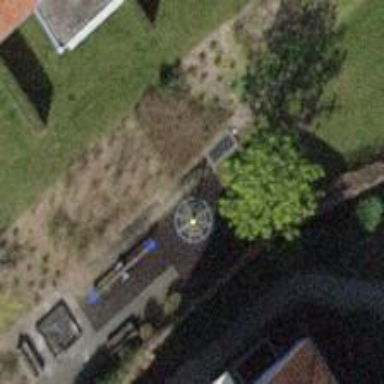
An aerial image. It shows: Bench at playground area.